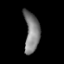
Tissue: lung
Cell type: Endothelial cells
Senescence score: 0.6651
Nuclear area (px): 594
Mean DAPI intensity: 124.832